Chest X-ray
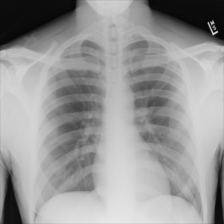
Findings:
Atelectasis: negative
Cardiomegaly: negative
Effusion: negative
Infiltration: negative
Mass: negative
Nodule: negative
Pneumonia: negative
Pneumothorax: negative
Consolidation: negative
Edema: negative
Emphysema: negative
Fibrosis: negative
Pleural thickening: negative
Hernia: negative